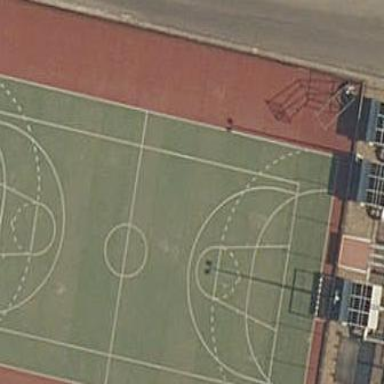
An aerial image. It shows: Multi-sport pitch on leisure land.